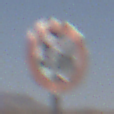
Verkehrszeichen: TatsaechlicheHoehe
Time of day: Midday
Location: Outdoor (Nature)
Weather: PartlyCloudy
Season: NotSpecified
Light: Natural